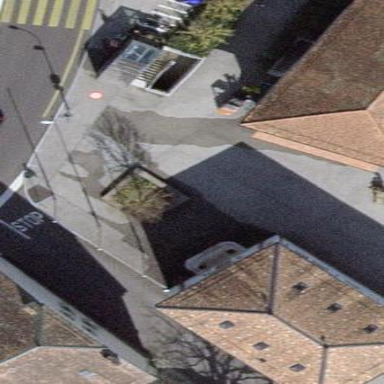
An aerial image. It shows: Pedestrian road with concrete surface.